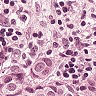
Metastatic tissue present: yes